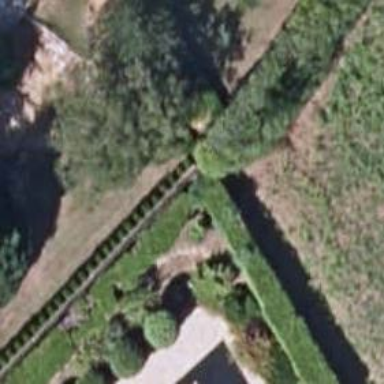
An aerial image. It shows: Fence is in the image.